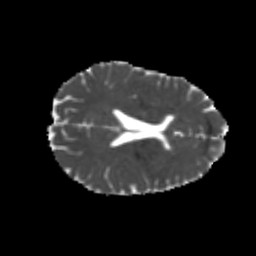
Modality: MD
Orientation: axial
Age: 20
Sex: female
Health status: healthy
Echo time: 0.074 s